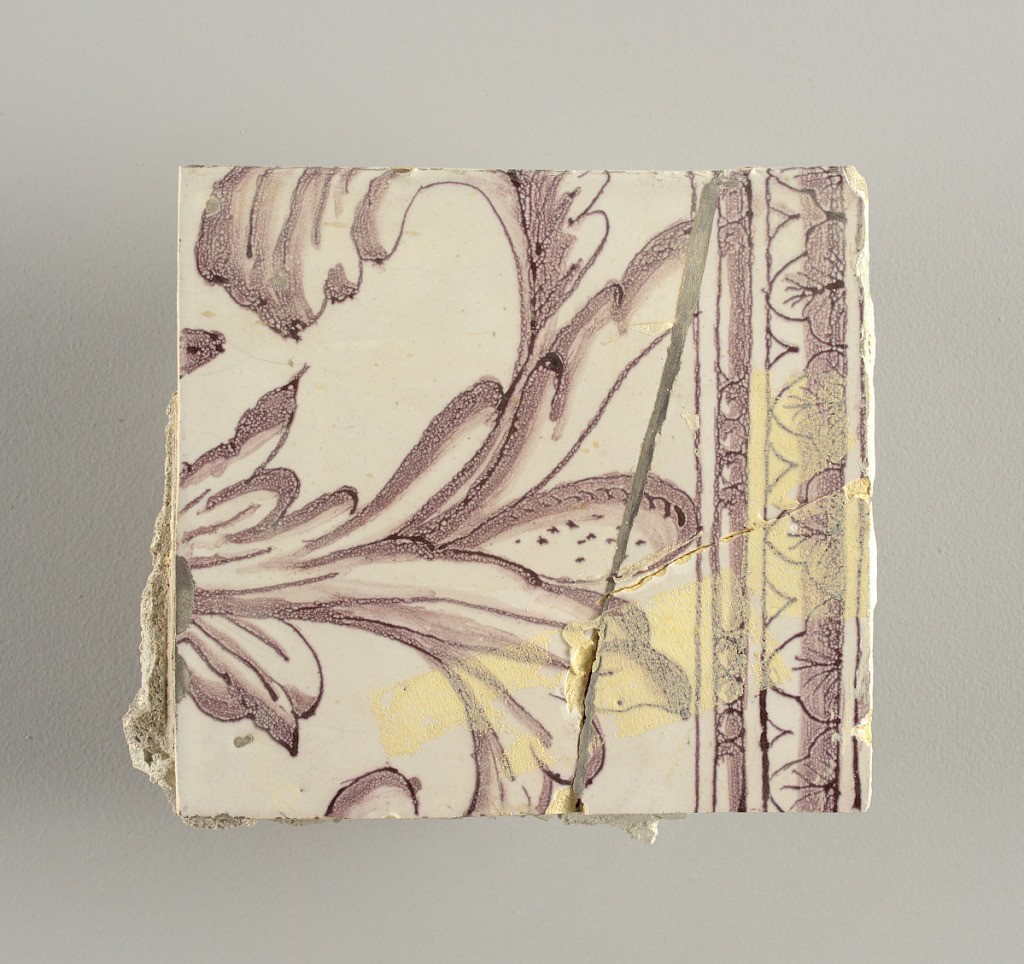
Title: Tile wall facing
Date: ca. 1725
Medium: Tin-glazed earthenware, underglaze
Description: Horizontal rectangle.  Thirty tiles wide and twenty-three tiles high with opening for fireplace eleven tiles wide and ten high.  Foliage arabesques disposed about three vertical axes from which are emphazised by urns at center and right, and at left by the figure of a standing woman carrying an infant on her arm and accompanied by two children.